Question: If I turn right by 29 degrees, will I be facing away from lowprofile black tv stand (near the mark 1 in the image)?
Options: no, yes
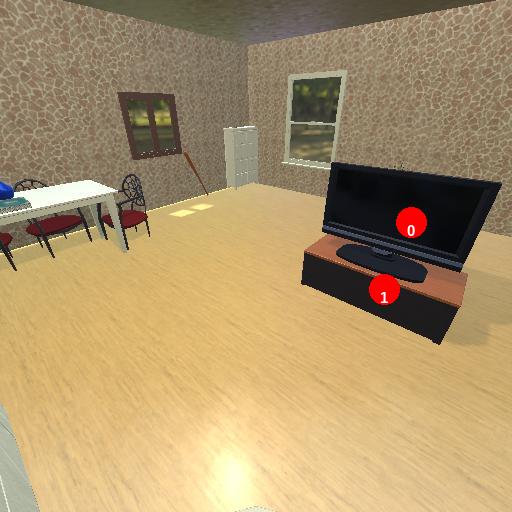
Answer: no